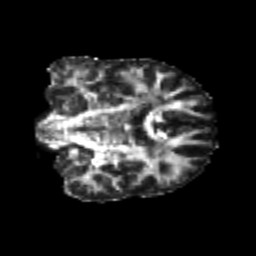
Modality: FA
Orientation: coronal
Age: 24
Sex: male
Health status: healthy
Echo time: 0.074 s